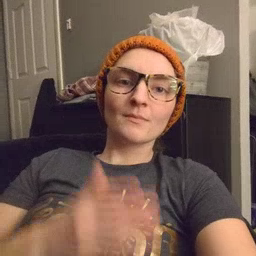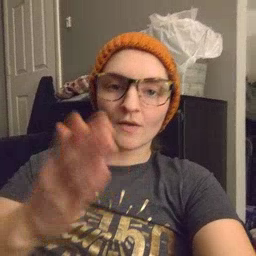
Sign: boat